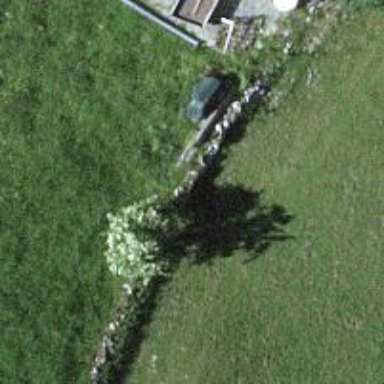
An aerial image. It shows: Wall made of dry stone.